Question: I got to develop a user chain as shown in the figure. At level zero it has one member, level one two, level two will have 4, level 3 has 8 members..like wise 9th level will have 512 members and it is final stage.
In the programmatic view, to interrelate a member's position with his right & left wing to a level of 'x', running '2^x' queries is pathetic. (for 9th level, 2^9 queries will hit db)
Is there any other way to reduce no of hits to db? How can we better map the relation between the members?

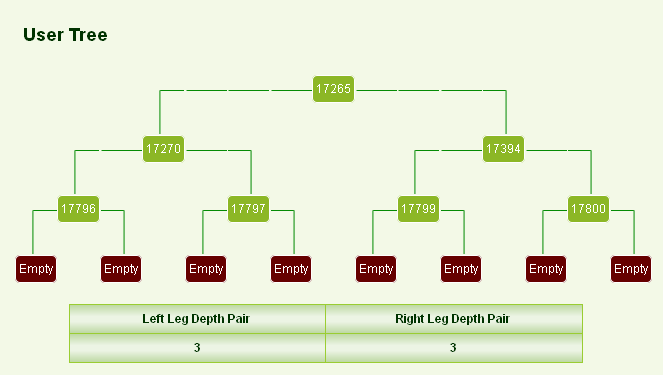
Answer: construct a tree table and zone table. Tree table will contain parent, child, side as columns. Zone table contains userid, zone (into which all zones it should be displayed, 9 in this case) and length (length from the top most parent node) as columns. so in zone table 1st level node will have one entry, 2nd row node will get two entry, similarly 9th will have nine entries.
Now when a node has to be displayed, to retrieve all its below nodes, write a query like 'select * from zone where userid=xx' now map this result with tree table to decide which node comes under which node and which side.